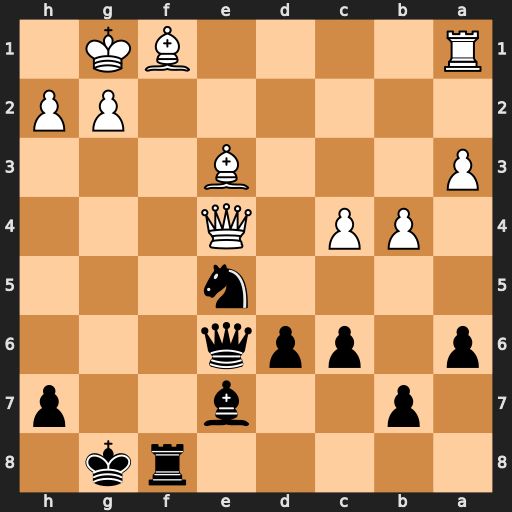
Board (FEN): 5rk1/1p2b2p/p1ppq3/4n3/1PP1Q3/P3B3/6PP/R4BK1
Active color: b
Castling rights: -
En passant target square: -
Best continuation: d5 cxd5 cxd5